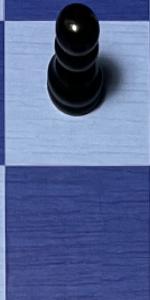
Label: Empty